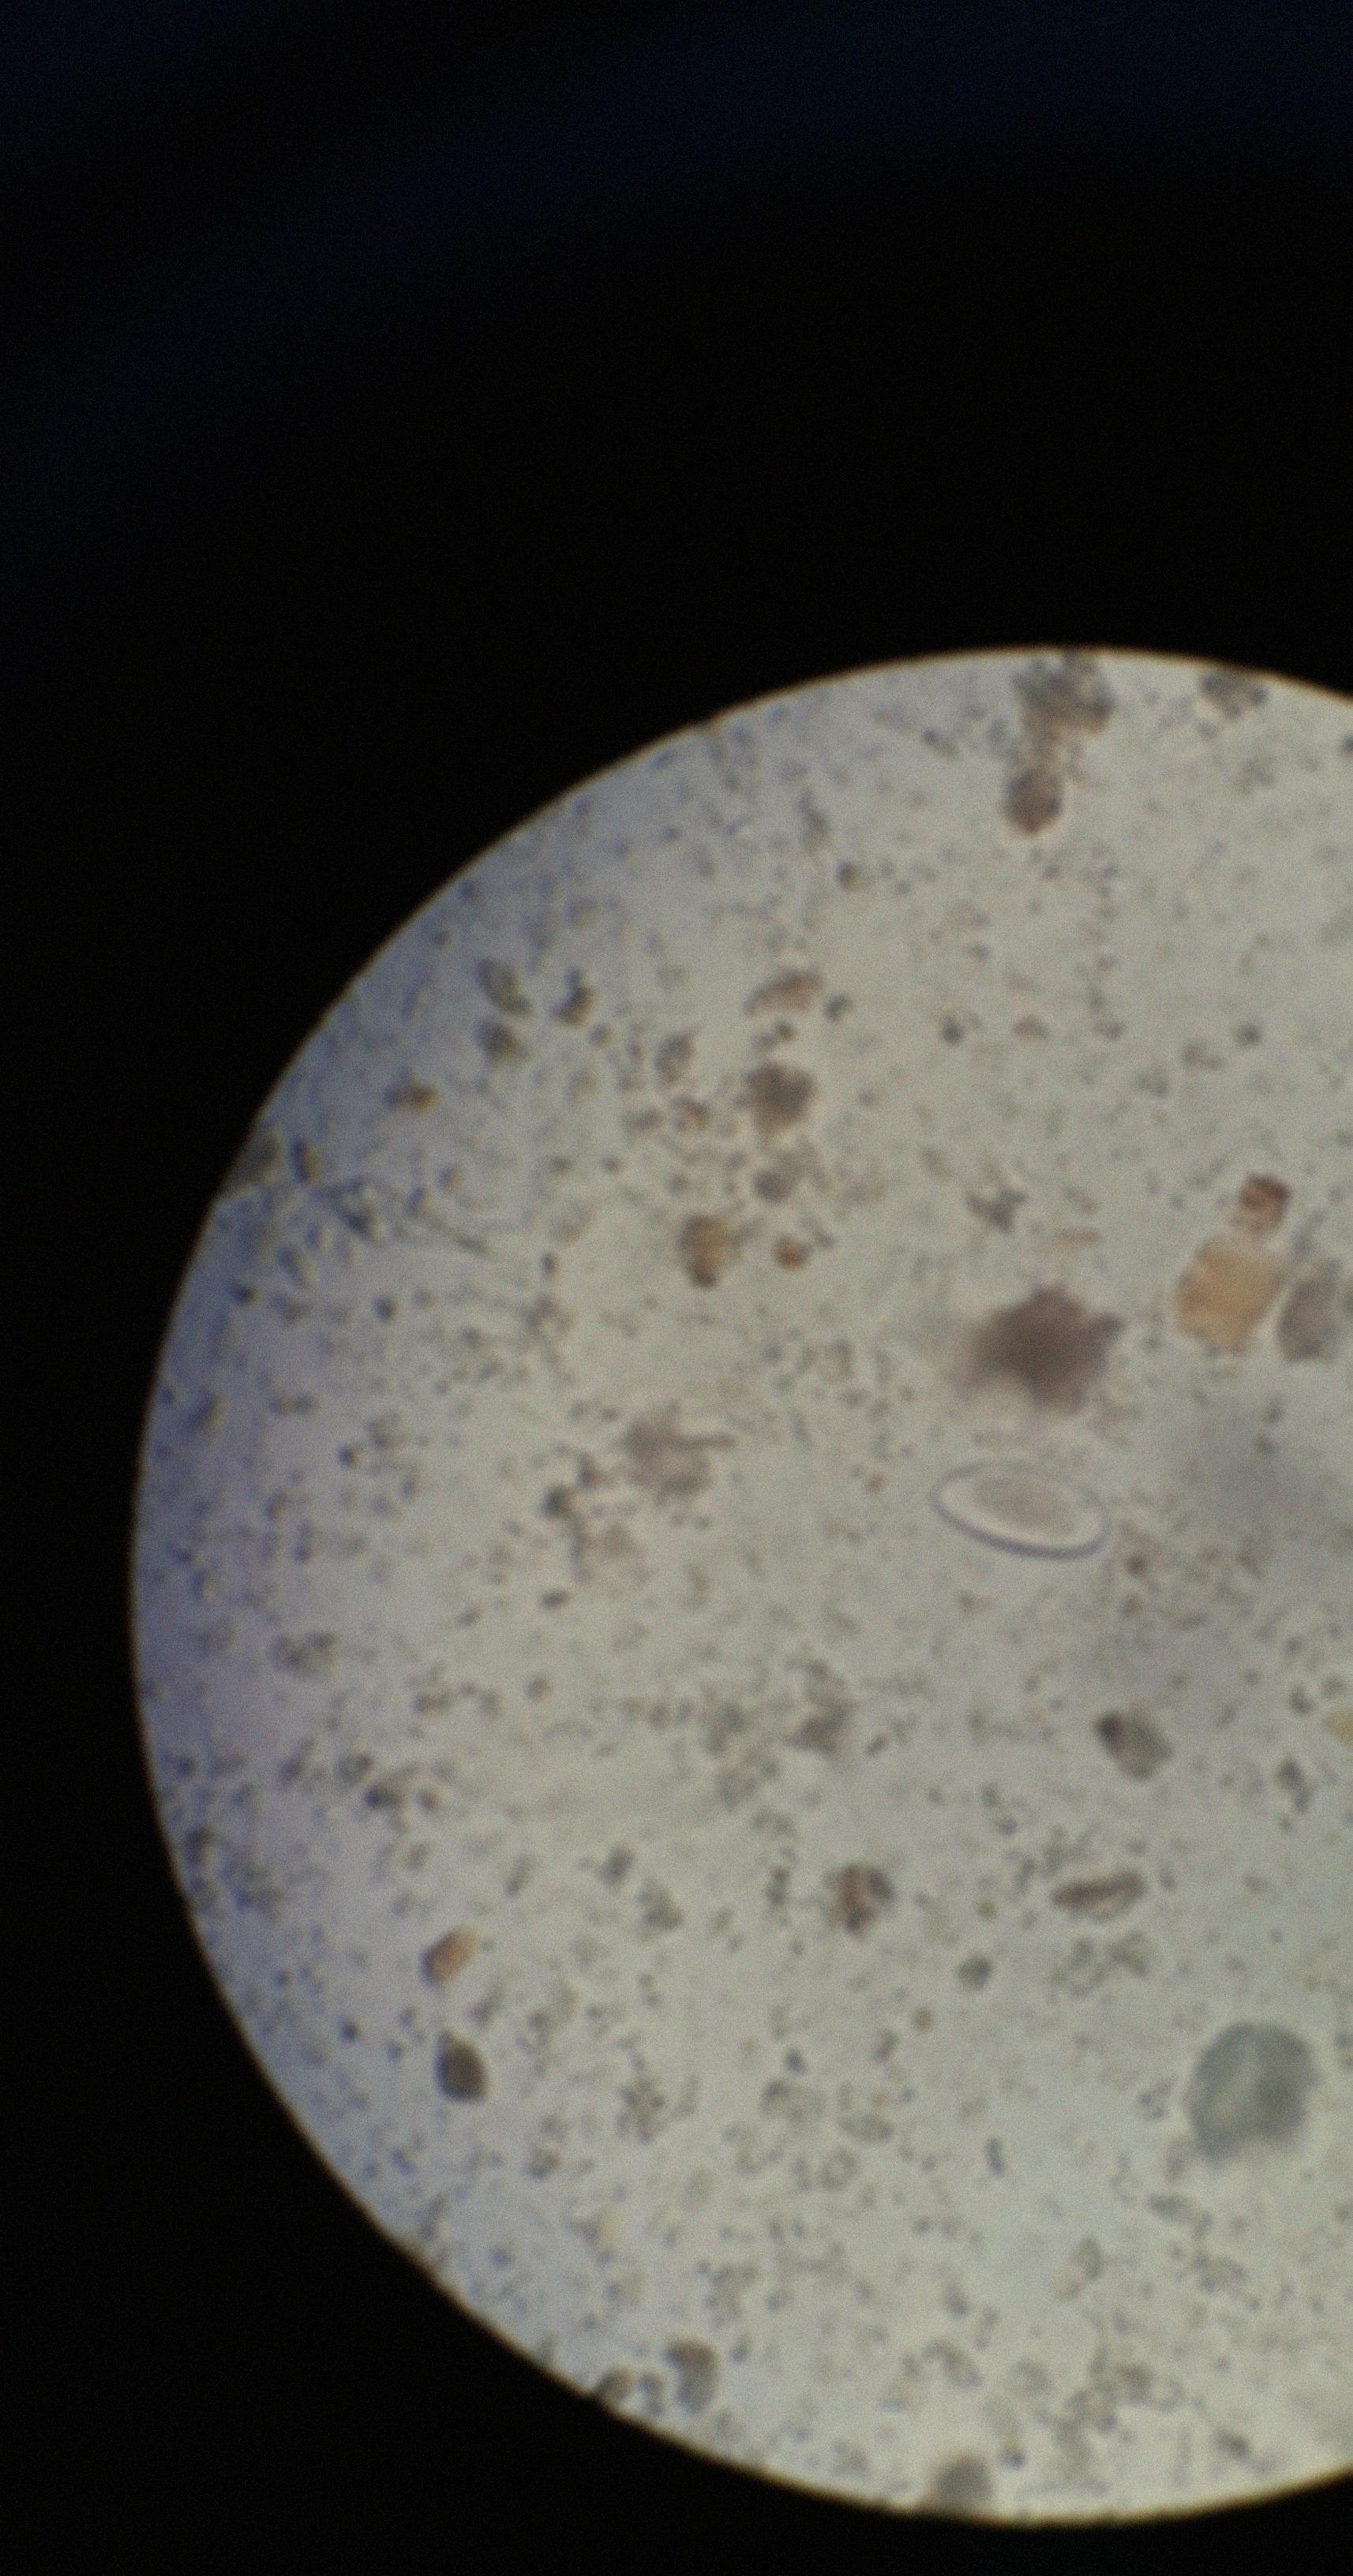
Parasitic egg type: Enterobius vermicularis